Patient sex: M
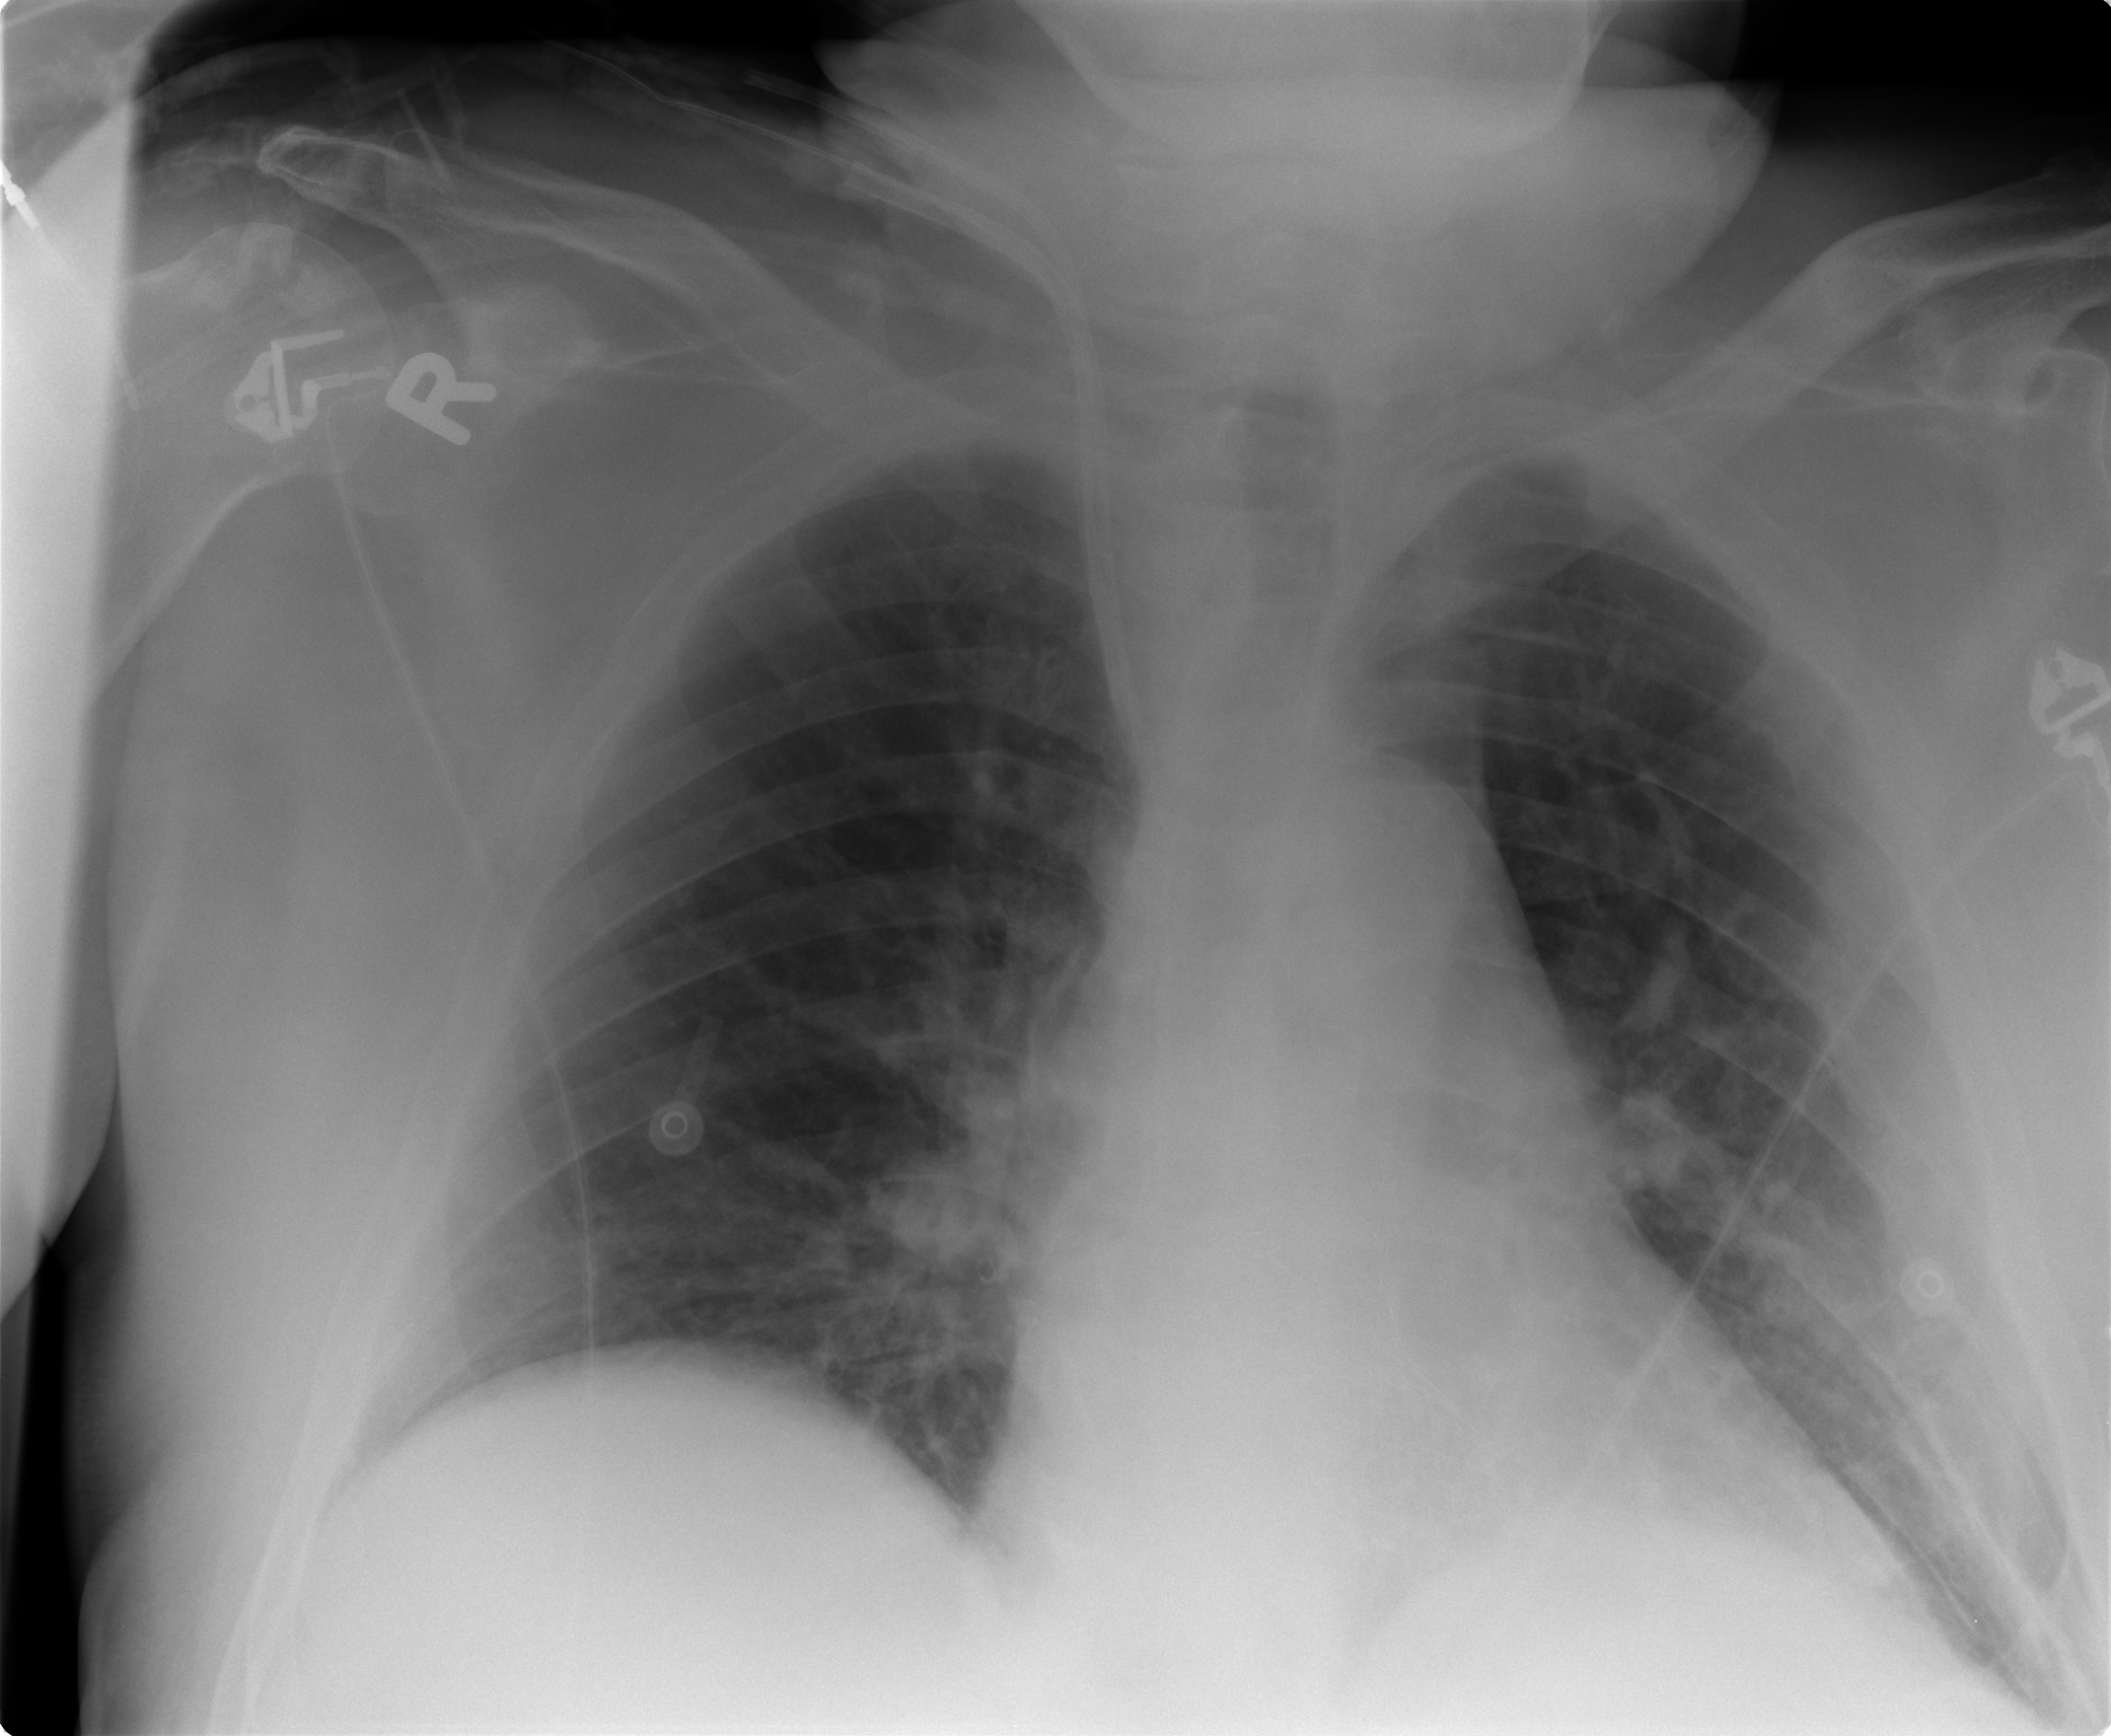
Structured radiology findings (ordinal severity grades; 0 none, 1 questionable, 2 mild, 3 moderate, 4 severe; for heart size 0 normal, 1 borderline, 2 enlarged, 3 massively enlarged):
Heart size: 0
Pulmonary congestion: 0
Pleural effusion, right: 0
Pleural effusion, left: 1
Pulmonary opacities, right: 0
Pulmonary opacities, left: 0
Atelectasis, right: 2
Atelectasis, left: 2